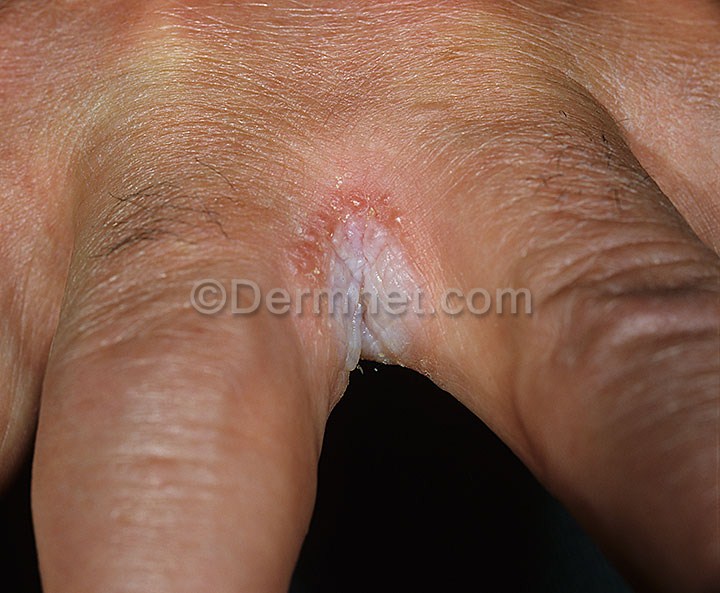
Disease: Tinea Ringworm Candidiasis and other Fungal Infections